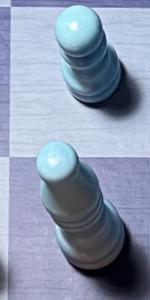
Label: Bishop_White